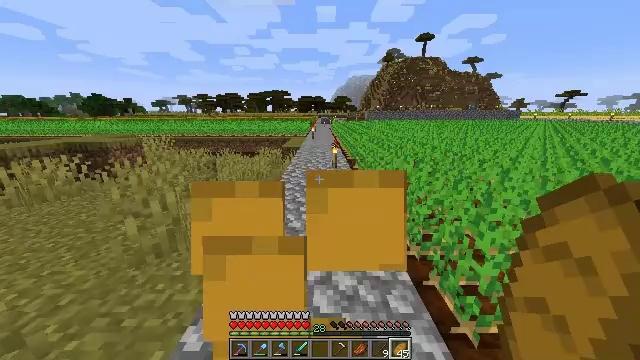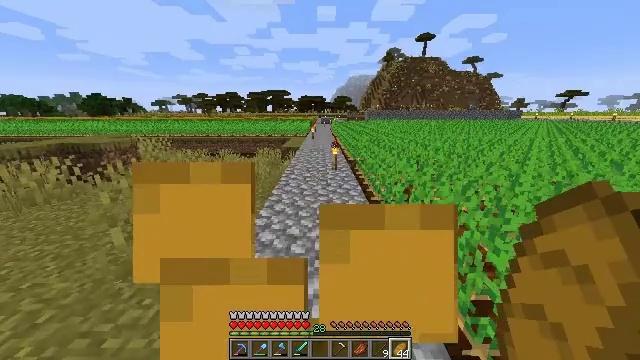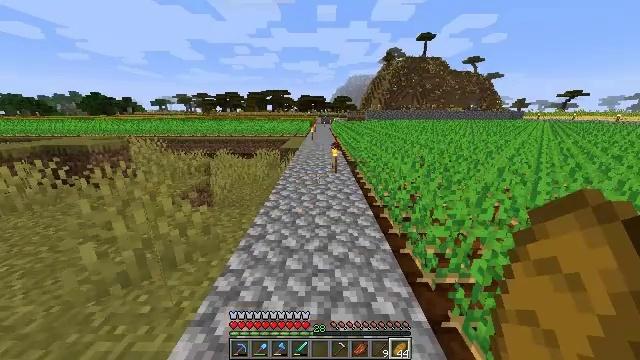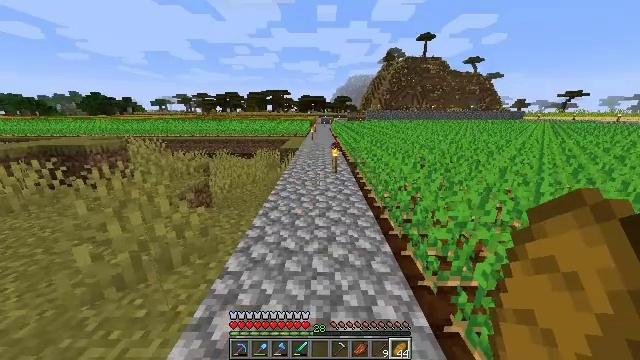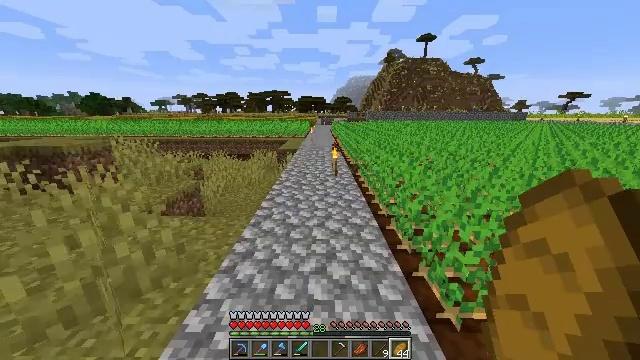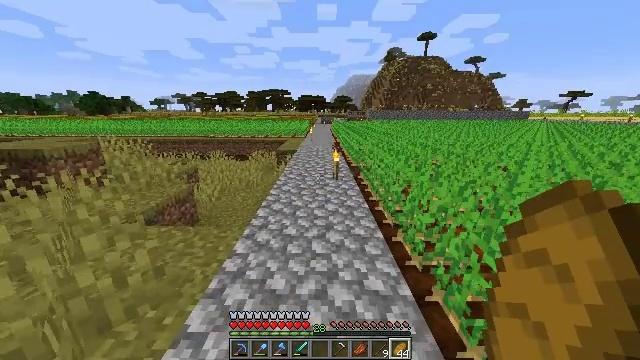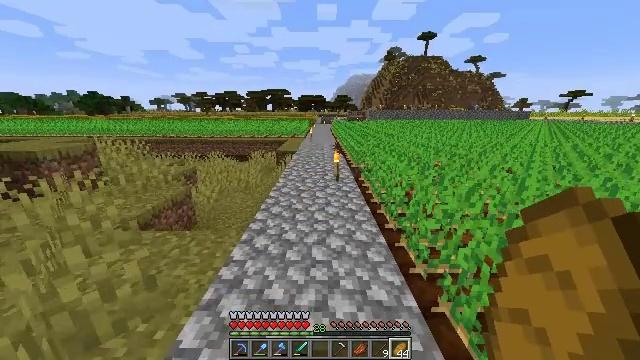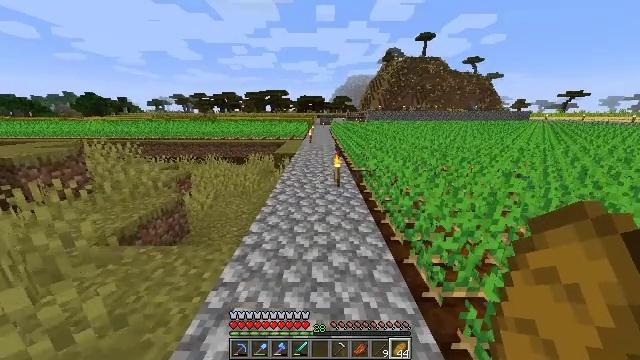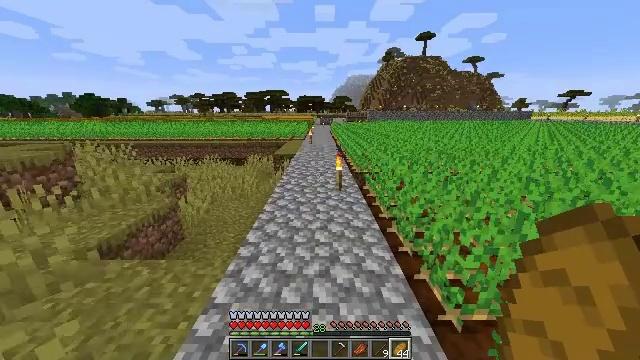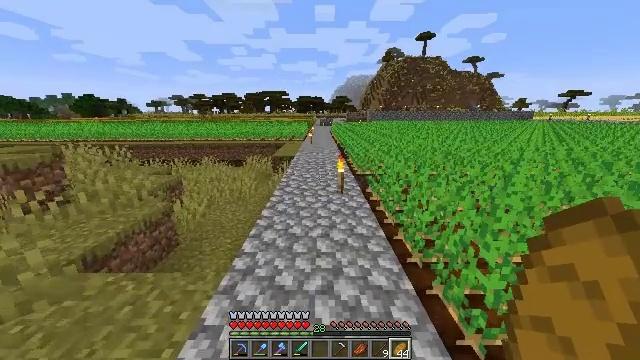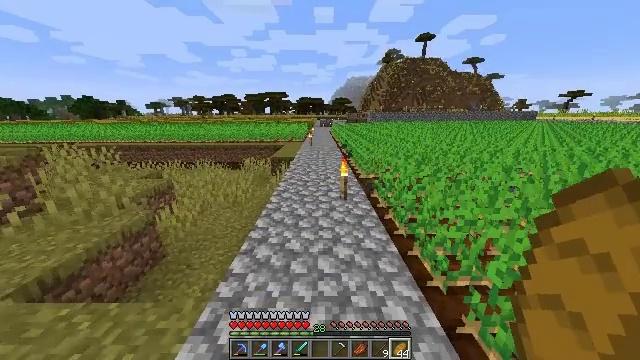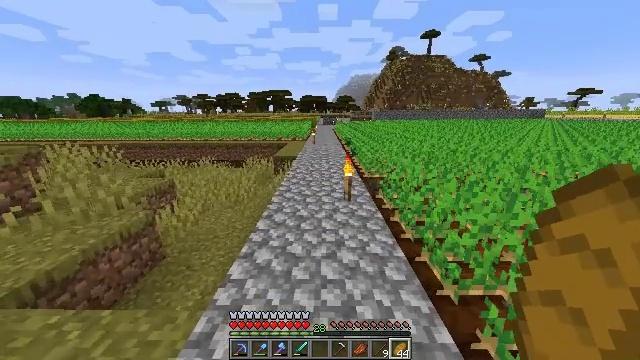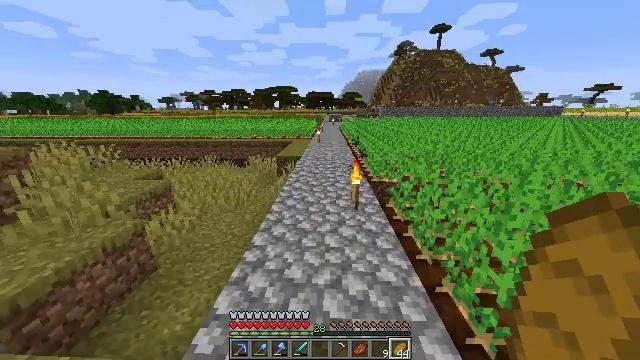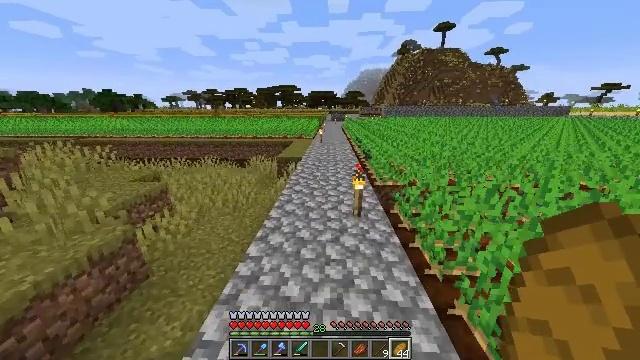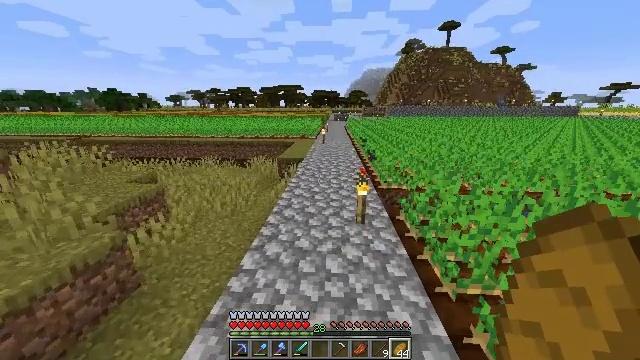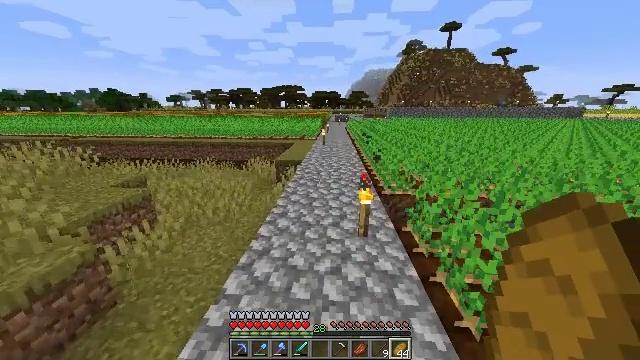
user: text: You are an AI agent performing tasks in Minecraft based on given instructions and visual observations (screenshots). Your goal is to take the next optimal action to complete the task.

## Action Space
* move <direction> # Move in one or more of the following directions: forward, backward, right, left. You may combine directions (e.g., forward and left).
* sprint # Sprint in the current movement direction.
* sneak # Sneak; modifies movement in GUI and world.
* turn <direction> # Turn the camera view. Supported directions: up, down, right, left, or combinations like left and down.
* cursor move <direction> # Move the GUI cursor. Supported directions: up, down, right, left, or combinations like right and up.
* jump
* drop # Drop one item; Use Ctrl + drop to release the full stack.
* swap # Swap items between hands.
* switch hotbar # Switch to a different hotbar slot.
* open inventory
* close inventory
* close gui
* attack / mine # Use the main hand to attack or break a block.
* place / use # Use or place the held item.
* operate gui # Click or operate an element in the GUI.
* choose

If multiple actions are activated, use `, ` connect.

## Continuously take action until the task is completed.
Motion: motion action
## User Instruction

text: Harvest beetroots from the farm.
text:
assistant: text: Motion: move forward, use / place
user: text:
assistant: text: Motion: move forward, use / place
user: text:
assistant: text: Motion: move forward, use / place
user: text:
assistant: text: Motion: move forward, use / place
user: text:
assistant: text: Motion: move forward, use / place
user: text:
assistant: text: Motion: move forward, use / place
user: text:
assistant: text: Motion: move forward, sprint
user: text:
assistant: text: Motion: move forward, sprint
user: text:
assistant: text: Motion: move forward, sprint
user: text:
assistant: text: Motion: move forward, sprint
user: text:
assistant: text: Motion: move forward, sprint
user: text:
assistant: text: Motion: move forward, sprint, turn left
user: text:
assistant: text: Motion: move forward, sprint
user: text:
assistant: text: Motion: move forward, sprint
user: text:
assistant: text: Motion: move forward, sprint
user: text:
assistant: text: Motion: move forward, sprint, jump
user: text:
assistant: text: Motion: move forward, sprint, jump
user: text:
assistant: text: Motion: move forward, sprint, jump
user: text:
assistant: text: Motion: move forward, sprint, jump
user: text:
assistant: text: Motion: move forward, sprint, jump
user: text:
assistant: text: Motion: move forward, sprint, jump
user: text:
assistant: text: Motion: move forward, sprint, jump
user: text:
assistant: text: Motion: move forward, sprint, jump
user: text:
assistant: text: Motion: move forward, sprint, jump
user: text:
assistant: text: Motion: move forward, sprint, jump
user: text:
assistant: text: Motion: move forward, sprint, jump
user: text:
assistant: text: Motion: move forward, sprint, jump
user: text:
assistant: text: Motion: move forward, sprint, jump
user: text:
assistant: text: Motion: move forward, sprint, turn right, jump
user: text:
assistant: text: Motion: move forward, sprint, turn right, jump